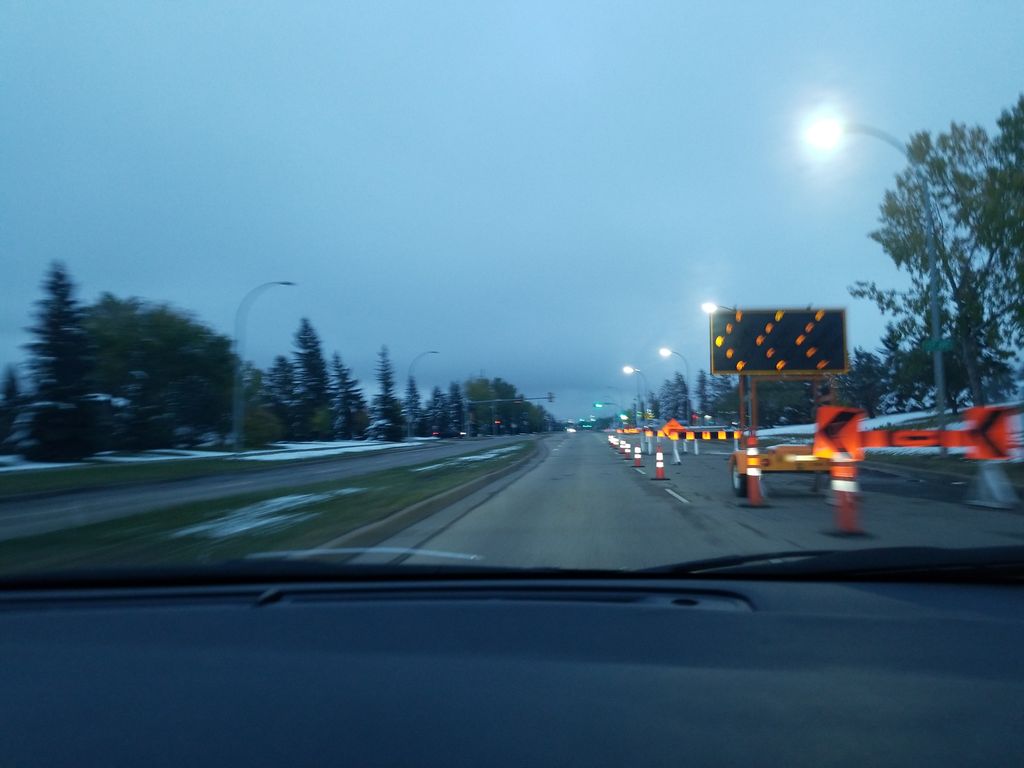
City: edmonton